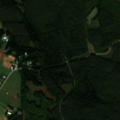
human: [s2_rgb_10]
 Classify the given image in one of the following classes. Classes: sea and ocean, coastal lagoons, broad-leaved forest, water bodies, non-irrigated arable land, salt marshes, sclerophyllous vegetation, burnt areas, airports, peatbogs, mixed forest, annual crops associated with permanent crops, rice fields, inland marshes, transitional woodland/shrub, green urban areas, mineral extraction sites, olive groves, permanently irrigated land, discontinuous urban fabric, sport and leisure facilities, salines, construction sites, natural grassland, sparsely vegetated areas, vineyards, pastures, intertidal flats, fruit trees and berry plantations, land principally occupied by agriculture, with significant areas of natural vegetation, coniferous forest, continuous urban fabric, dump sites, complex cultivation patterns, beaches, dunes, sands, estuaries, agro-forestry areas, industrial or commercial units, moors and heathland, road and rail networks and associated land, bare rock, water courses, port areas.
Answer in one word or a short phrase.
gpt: non-irrigated arable land, coniferous forest, mixed forest, transitional woodland/shrub